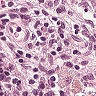
Metastatic tissue present: no